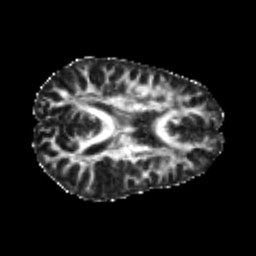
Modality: FA
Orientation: axial
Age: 22
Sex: female
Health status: healthy
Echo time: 0.074 s